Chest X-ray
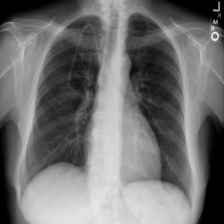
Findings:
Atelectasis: negative
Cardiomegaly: negative
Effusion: negative
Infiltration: negative
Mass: negative
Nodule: negative
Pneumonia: negative
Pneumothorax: negative
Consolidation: negative
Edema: negative
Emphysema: negative
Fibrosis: negative
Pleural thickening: negative
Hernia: negative